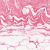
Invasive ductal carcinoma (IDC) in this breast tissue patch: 0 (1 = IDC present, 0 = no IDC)